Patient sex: F
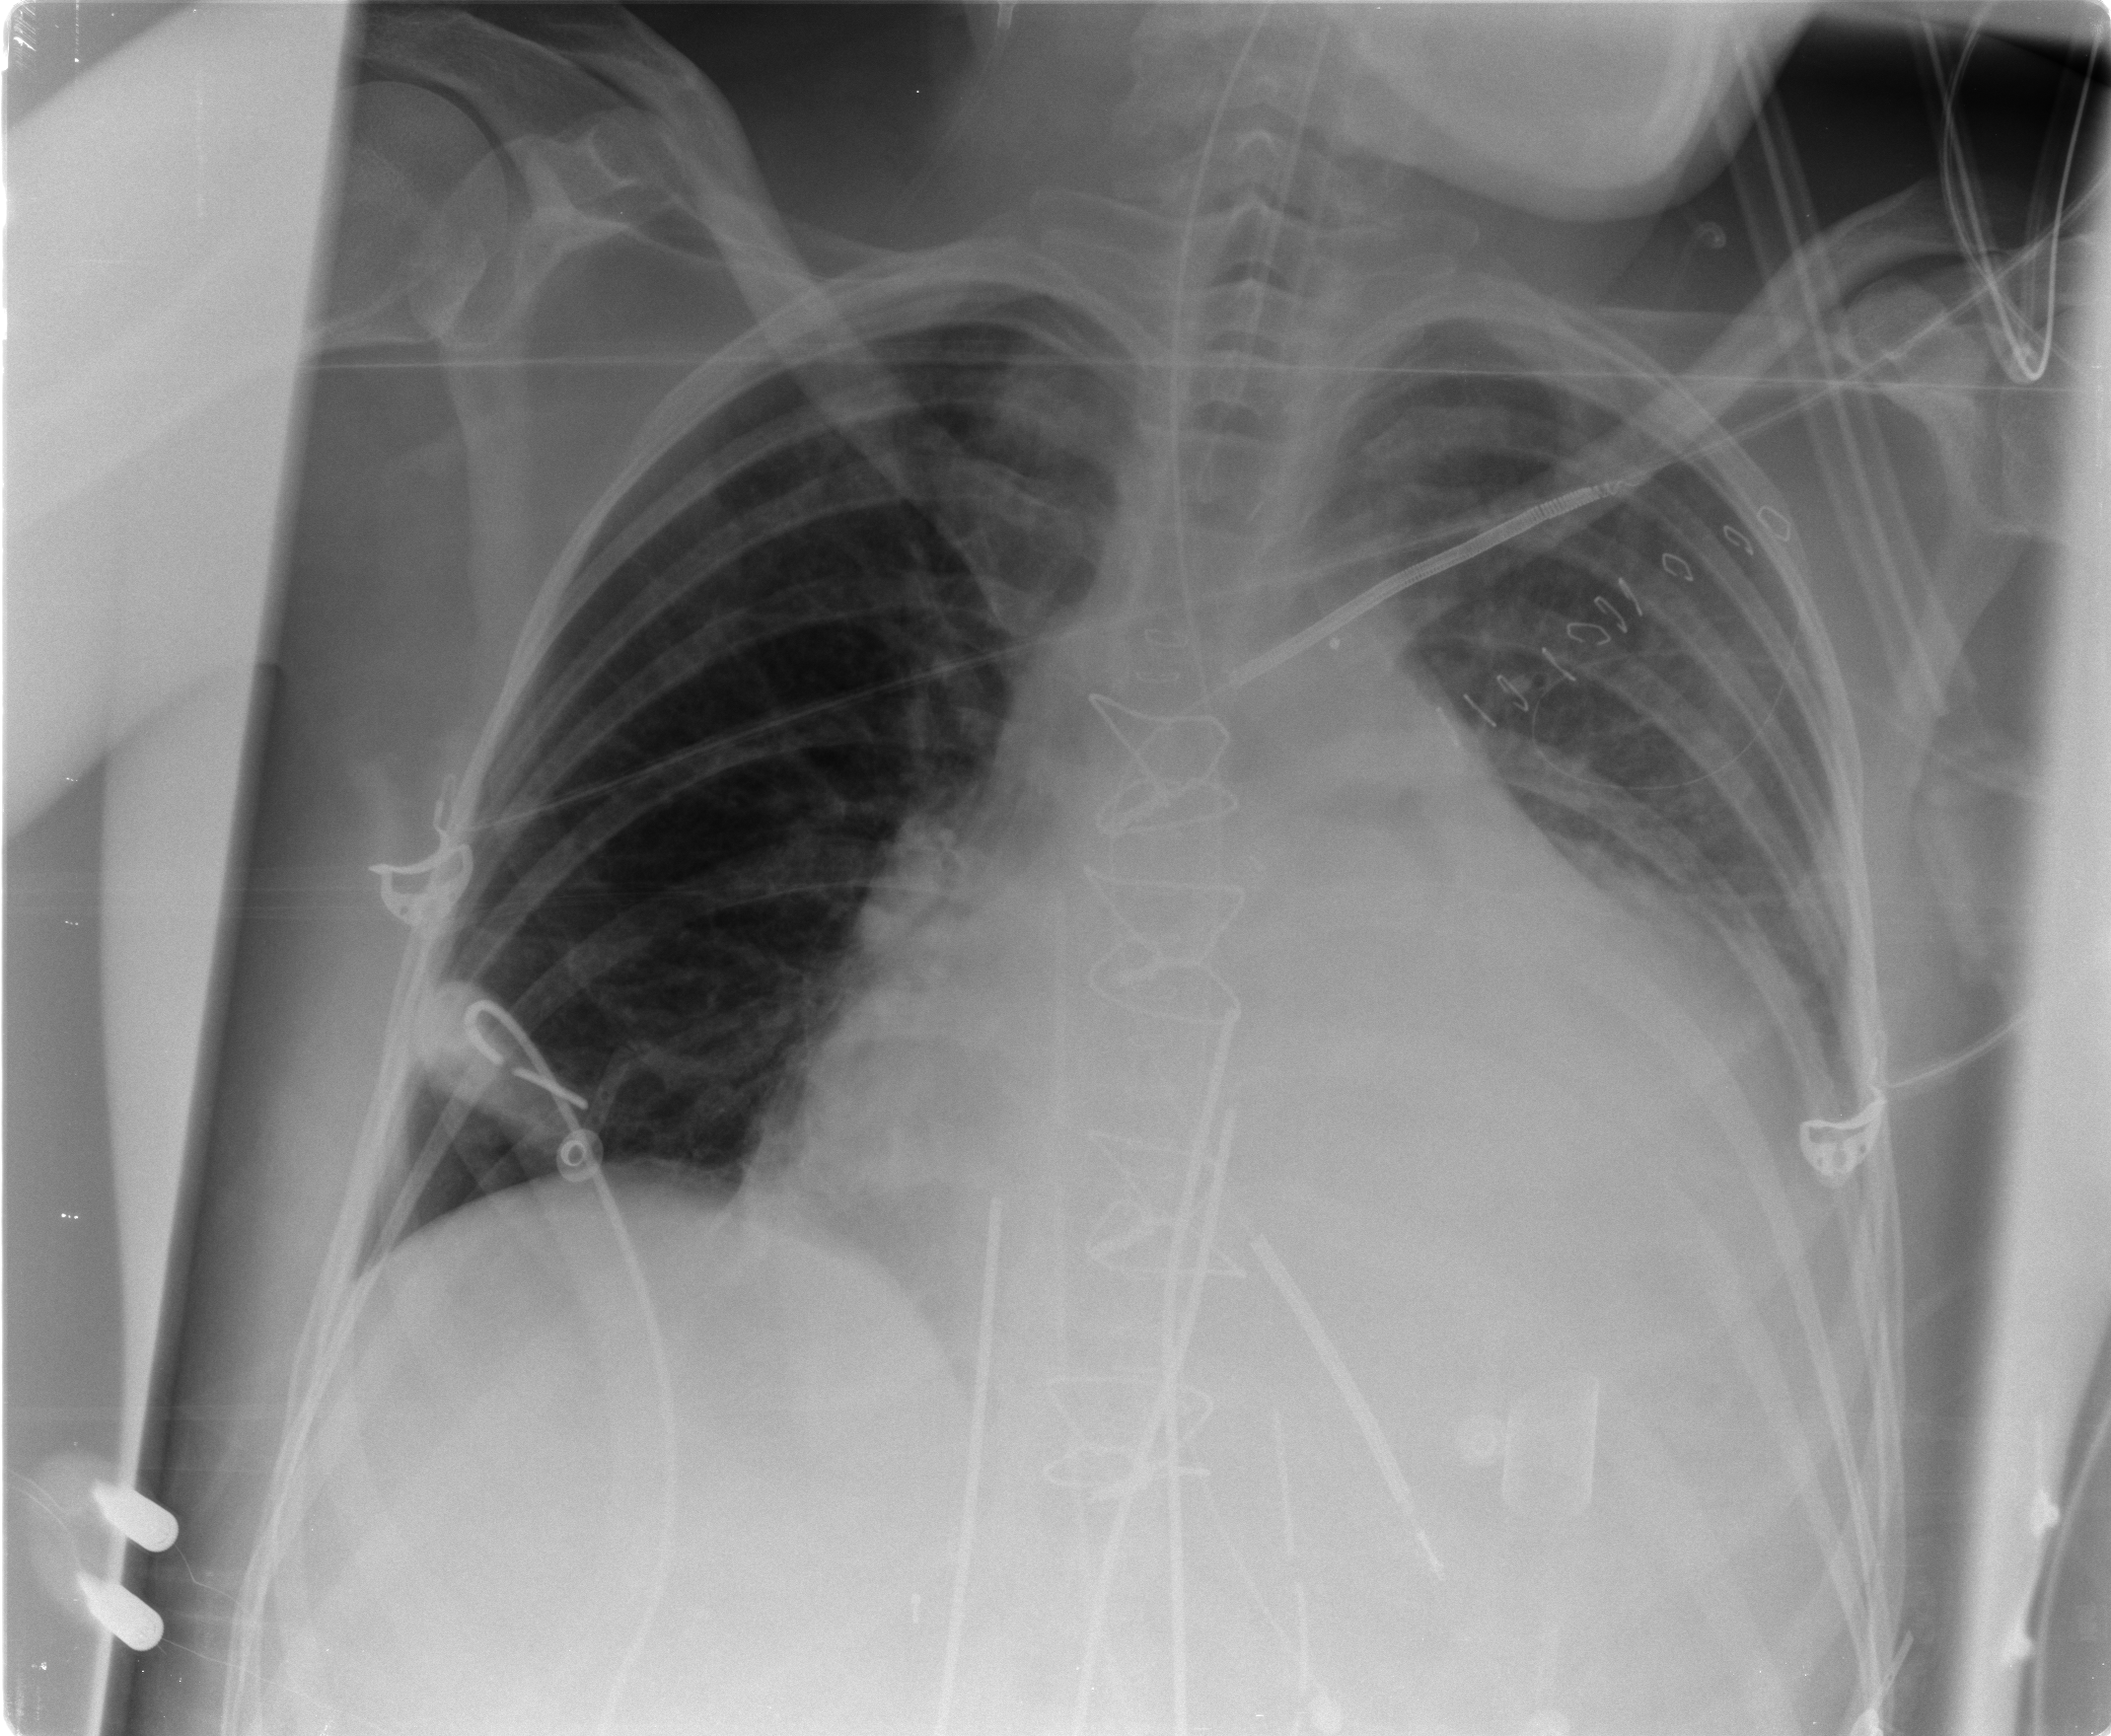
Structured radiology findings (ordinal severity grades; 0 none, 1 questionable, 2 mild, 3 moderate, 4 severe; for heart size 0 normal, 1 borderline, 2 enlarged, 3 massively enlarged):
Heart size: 3
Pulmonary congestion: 2
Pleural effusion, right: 0
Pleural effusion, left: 1
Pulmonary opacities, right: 0
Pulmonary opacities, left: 0
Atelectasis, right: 2
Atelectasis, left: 2